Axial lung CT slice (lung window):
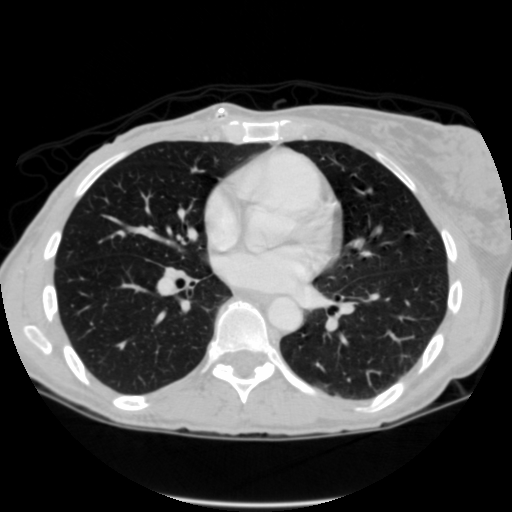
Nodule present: no